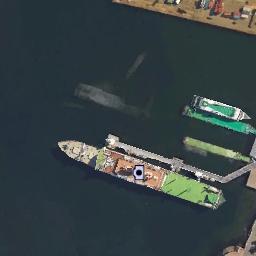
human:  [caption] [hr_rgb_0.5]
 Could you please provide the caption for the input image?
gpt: There are two ships in the blue water on the shore .

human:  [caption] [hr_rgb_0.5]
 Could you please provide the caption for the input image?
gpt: The two ships of different sizes are docked at the cargo terminal and the water is deep blue .

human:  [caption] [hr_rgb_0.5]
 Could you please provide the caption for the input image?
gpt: Several green and white ships docked by the dock .

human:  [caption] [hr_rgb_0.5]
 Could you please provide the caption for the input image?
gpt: There are many ships of different shapes at sea .

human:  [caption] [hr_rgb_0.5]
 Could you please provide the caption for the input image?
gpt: There are two ships at the harbor .